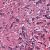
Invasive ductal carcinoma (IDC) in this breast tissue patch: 1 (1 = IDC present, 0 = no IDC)